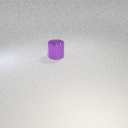
large purple metal cylinder